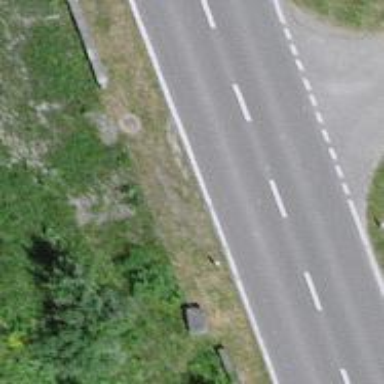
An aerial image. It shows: Tertiary road.